Question: I've looked at Prototype.js code and I saw there ( at the Sizzle part) :

My question is about that line :
'CLASS: /\.((?:[\wA-\-]|\.)+)/,'
the '\.' is for dot ,
next is (uncaptured group with : words, range and '-') OR ('\.'). '\.''\.'.
Huh ?
What's '\.' ?
'/\.((?:[\wA-\-]|\.)+)/.test('.aa\.')''true'.
But what is '.aa\.' ? obviously the class is '.aa' but if '\' is a valid char , why it isn't at the '[..]' section ?
What am I missing ?
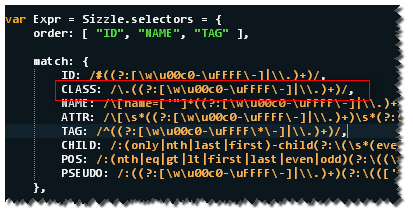
Answer: '\.' matches a , followed by any character (the dot is escaped).
From <URL>:
> Escaped selector support #id\:value
It is used to match classes like 'a\~b', and it is actually repeated in most selectors on your screenshots. It is common usually when you have dots or brackets in names or classes.
As for your test:
- '"\." === "."''.test('.aa.')'- '.test''/\w+/.test("a!") === true'